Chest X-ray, AP view. Patient: 72 years old, sex M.
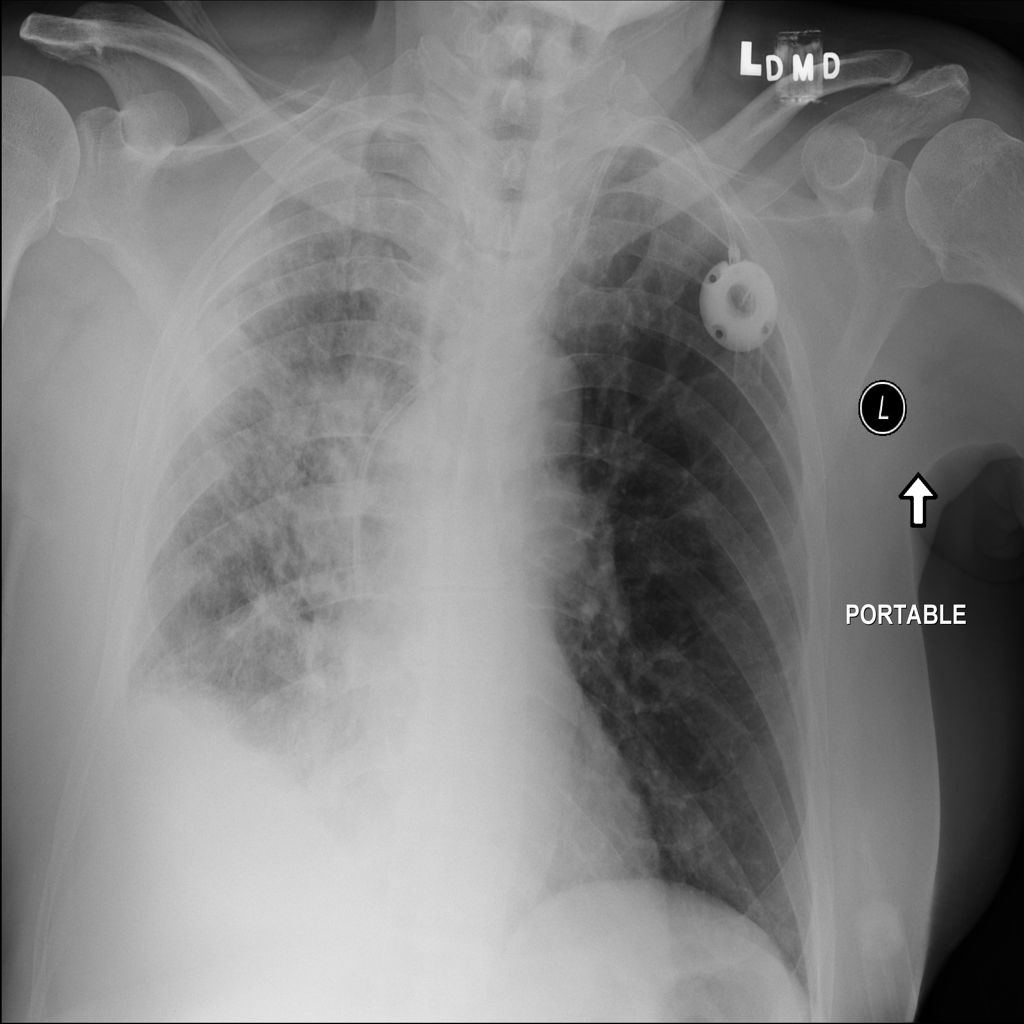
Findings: Atelectasis, Fibrosis, Infiltration